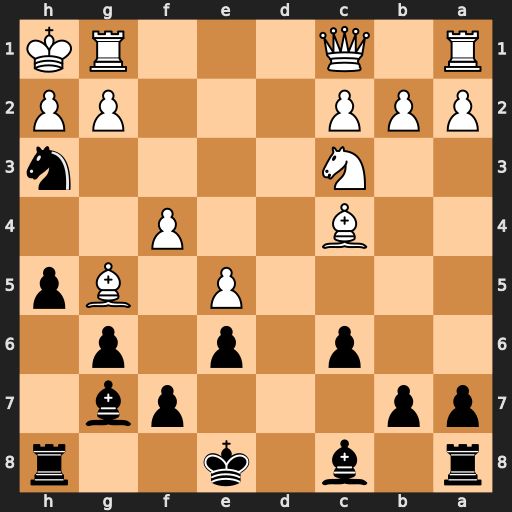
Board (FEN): r1b1k2r/pp3pb1/2p1p1p1/4P1Bp/2B2P2/2N4n/PPP3PP/R1Q3RK
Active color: b
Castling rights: kq
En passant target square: -
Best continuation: Nf2#